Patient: sex M, age 32
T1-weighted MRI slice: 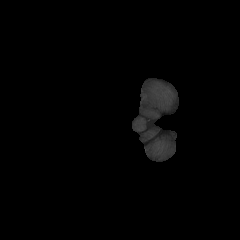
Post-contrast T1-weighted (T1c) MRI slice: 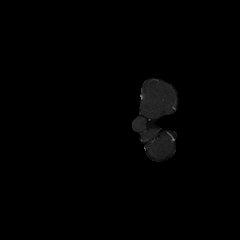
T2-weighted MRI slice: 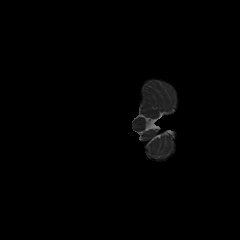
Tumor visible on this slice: no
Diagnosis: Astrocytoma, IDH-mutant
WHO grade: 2